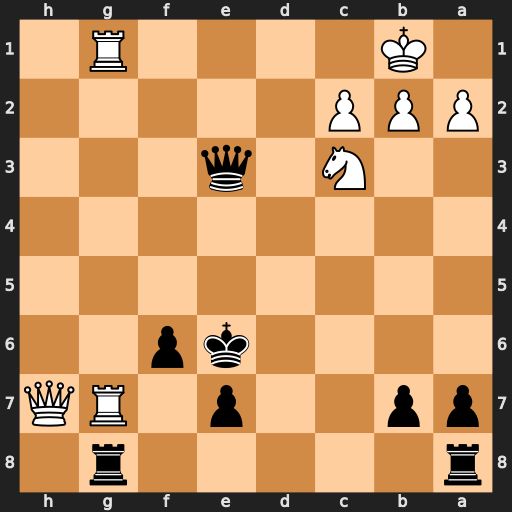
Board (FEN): r5r1/pp2p1RQ/4kp2/8/8/2N1q3/PPP5/1K4R1
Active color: b
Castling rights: -
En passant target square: -
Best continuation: Qxg1+ Rxg1 Rxg1+ Nd1 Rxd1#